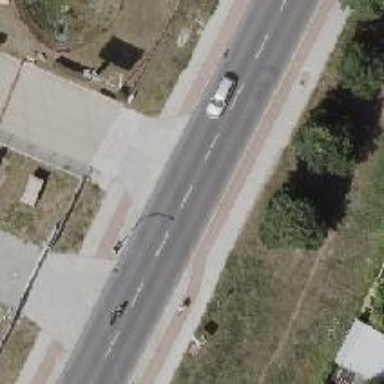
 featuring sidewalks on both sides and cycle track."